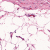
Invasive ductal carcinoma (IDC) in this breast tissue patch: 0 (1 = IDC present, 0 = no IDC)